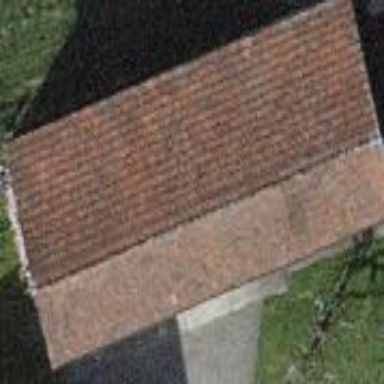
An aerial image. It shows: Simple and straightforward house.